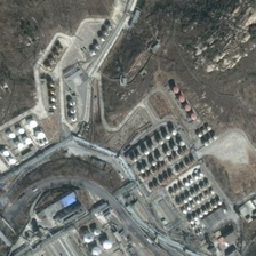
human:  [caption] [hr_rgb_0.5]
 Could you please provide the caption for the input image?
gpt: The big white pot is in the factory.

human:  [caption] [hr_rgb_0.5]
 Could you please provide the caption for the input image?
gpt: The factory was surrounded by bare land.

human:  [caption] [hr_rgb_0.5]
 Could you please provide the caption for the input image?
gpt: The factory is surrounded by bare land.

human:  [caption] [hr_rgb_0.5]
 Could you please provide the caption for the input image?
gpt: There is a big white tank in the factory.

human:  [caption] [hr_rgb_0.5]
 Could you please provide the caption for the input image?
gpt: A large white tank was placed in the factory.